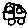
Label: car